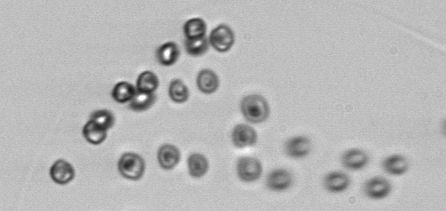
Label: Phaeocystis